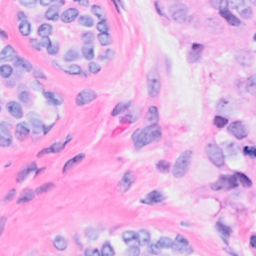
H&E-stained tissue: Breast